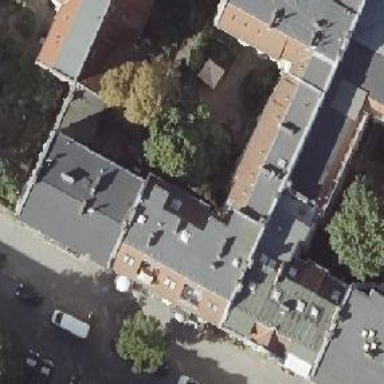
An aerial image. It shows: Kindergarten.